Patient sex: F
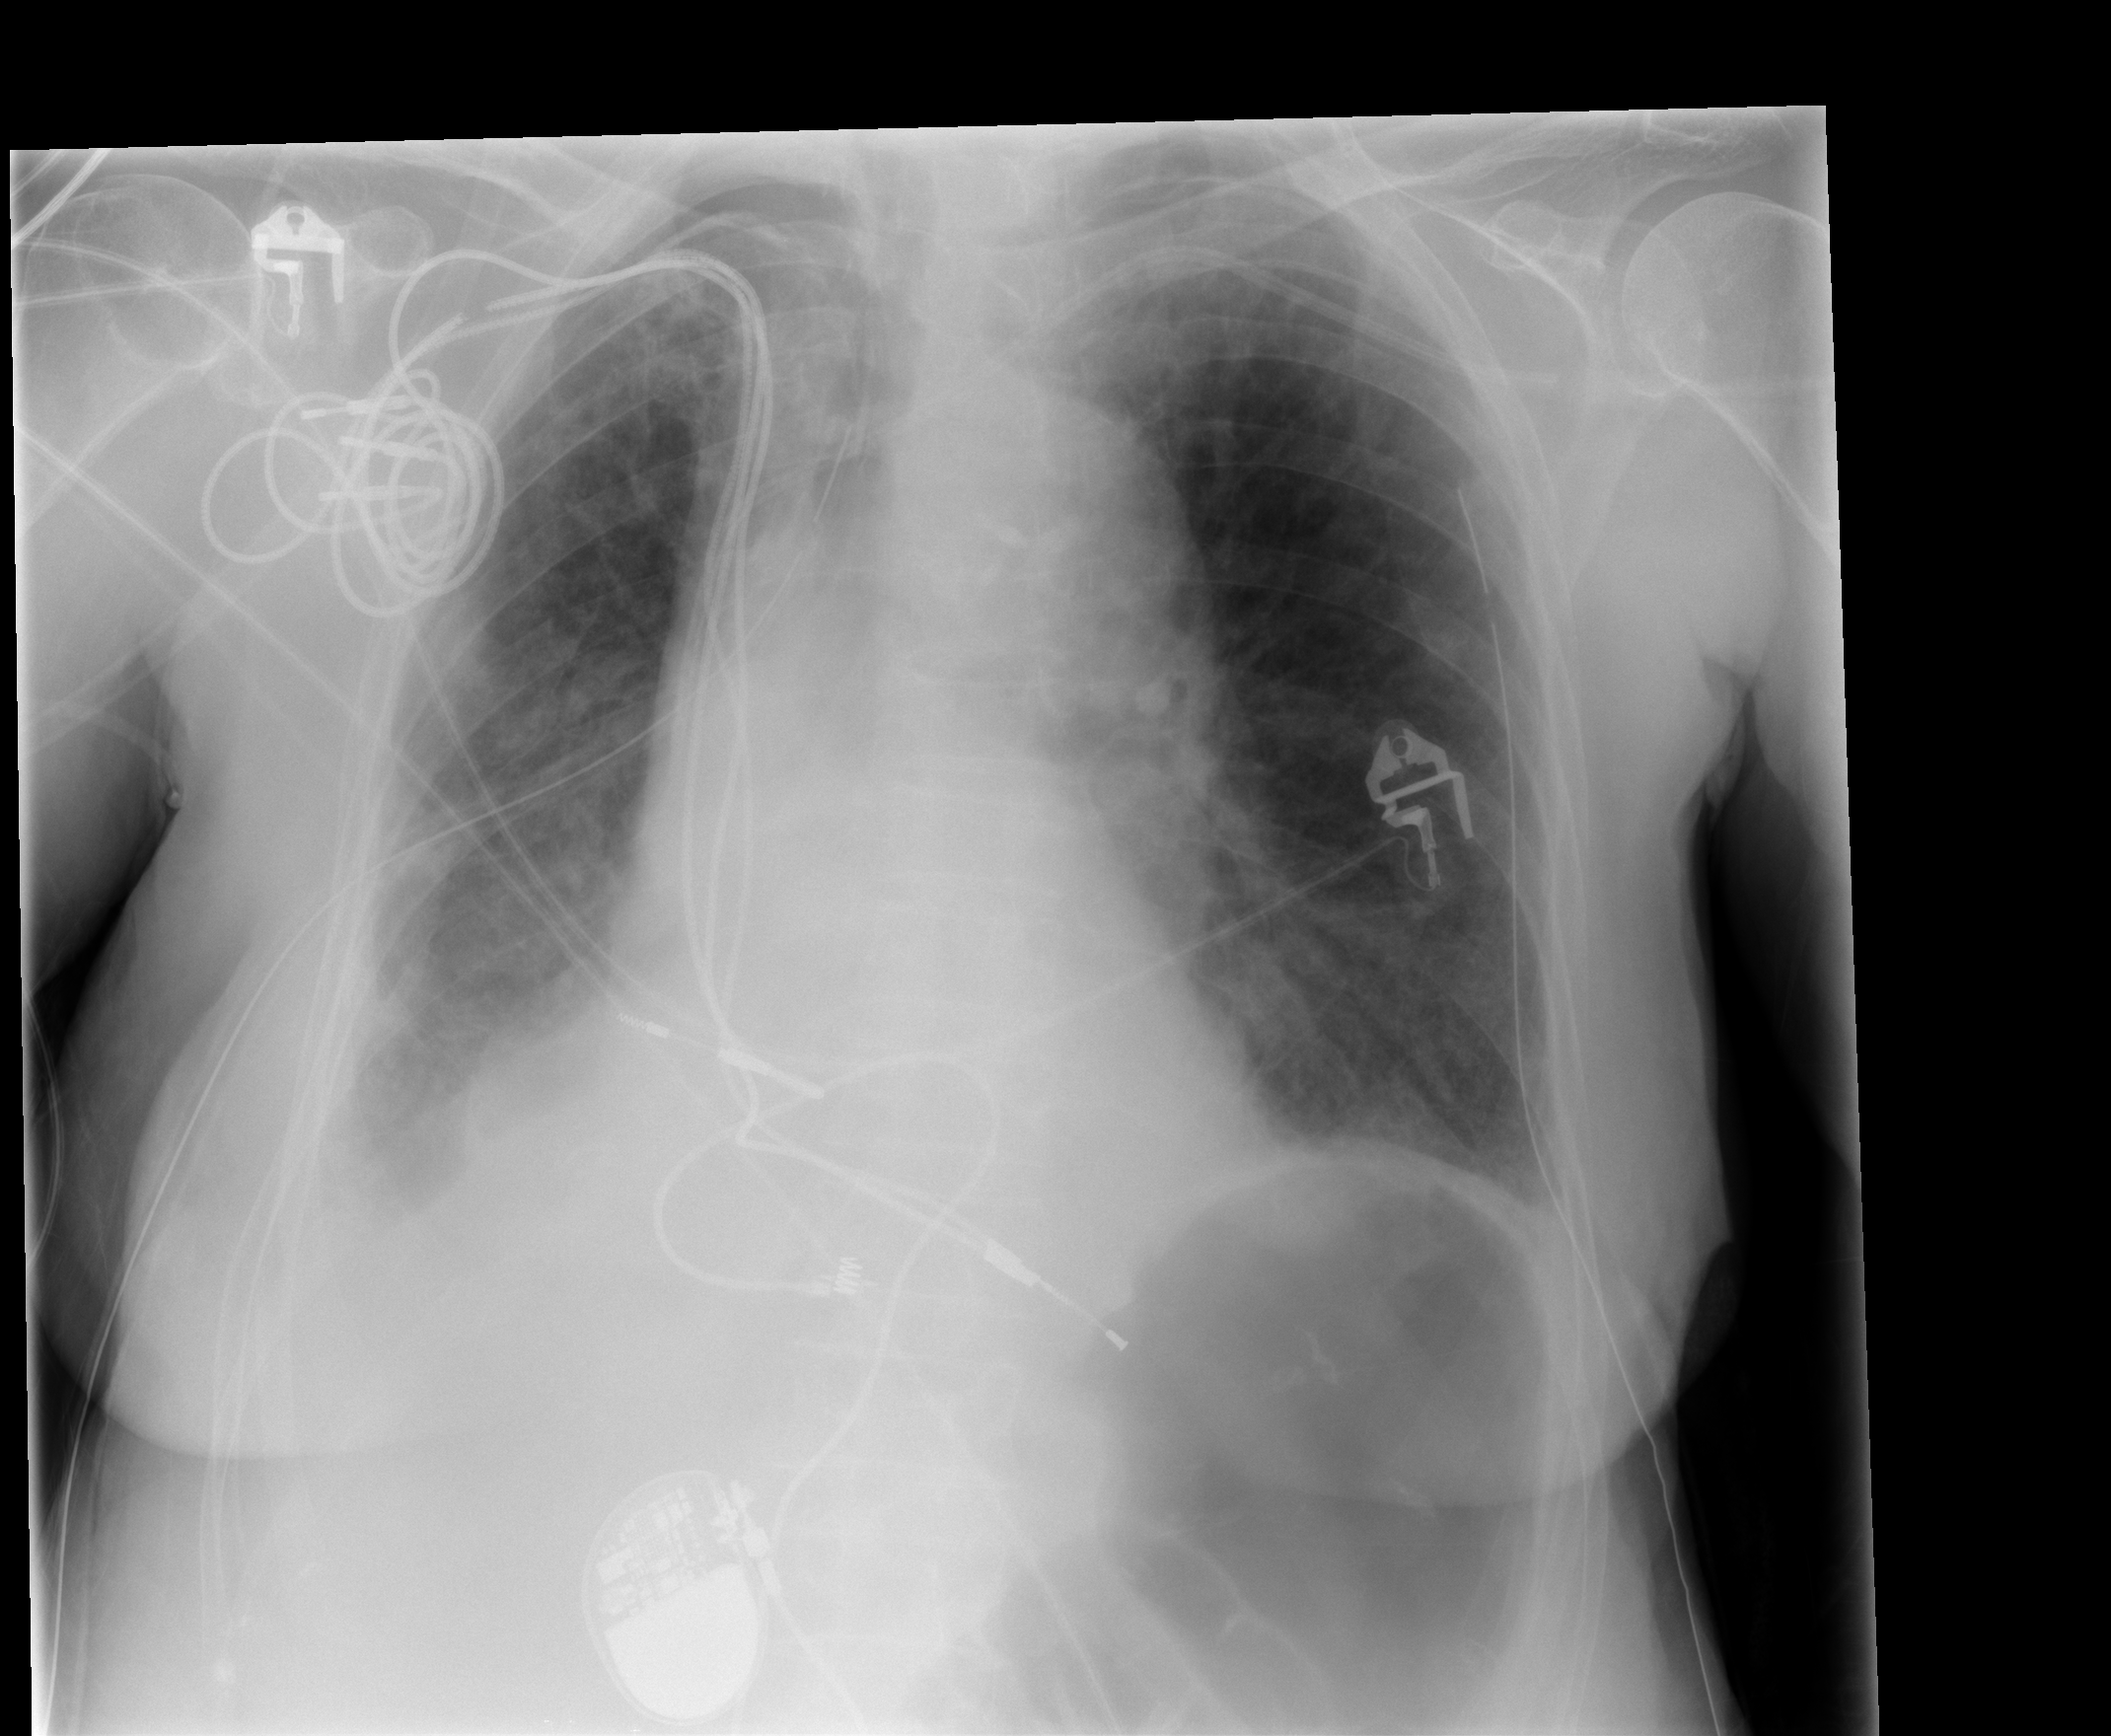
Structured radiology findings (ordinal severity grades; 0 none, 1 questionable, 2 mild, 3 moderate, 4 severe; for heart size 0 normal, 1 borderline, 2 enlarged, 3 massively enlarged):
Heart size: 0
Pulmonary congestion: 0
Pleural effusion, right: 2
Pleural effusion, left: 0
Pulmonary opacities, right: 2
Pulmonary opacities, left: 1
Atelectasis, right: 2
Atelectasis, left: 0